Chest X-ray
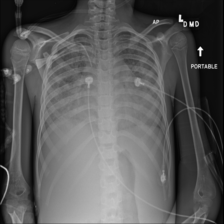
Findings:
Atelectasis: negative
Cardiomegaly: negative
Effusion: negative
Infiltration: negative
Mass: negative
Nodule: negative
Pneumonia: negative
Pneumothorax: negative
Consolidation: negative
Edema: negative
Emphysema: negative
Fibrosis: negative
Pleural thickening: negative
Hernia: negative